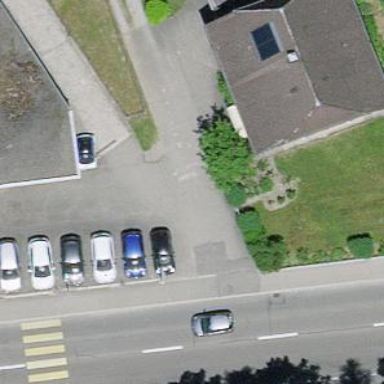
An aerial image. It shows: Residential building.